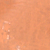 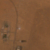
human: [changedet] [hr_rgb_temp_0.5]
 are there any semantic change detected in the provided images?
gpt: New buildings and a street were created in the desert.